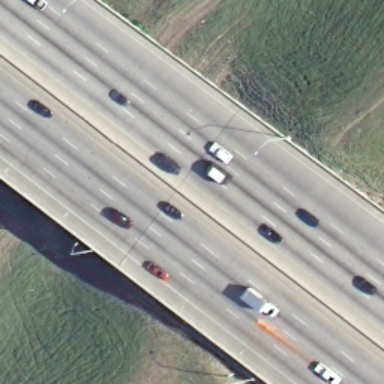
There are two straight freeways with some plants beside them .